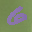
Label: 6